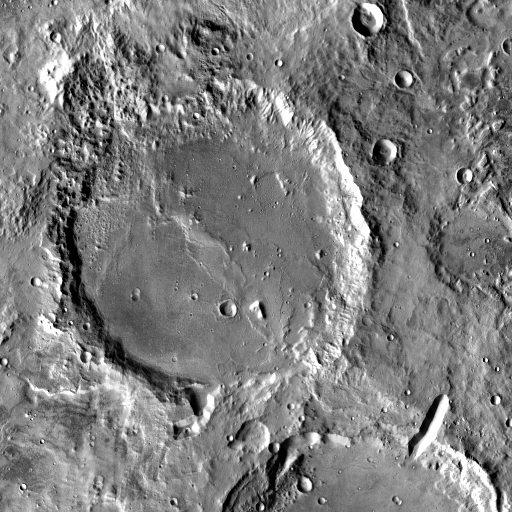
Crater classes present: Background, Other, Layered, Buried